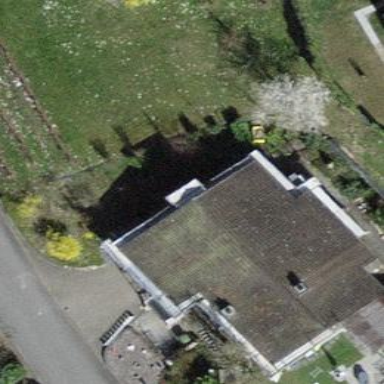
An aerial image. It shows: Residential building with tile roof.